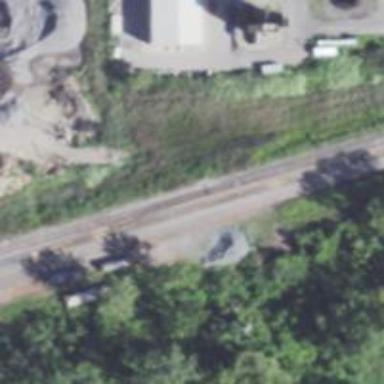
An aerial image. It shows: Railway track.